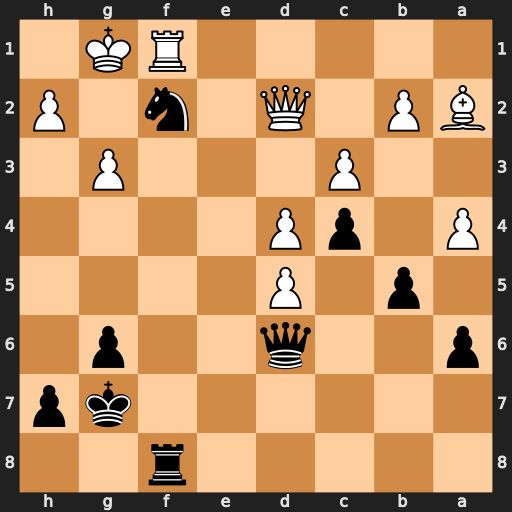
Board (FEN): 5r2/6kp/p2q2p1/1p1P4/P1pP4/2P3P1/BP1Q1n1P/5RK1
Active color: b
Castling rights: -
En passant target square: -
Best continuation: Nh3+ Kg2 Qxd5+ Kxh3 Rxf1